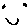
Label: smiley face